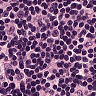
Metastatic tissue present: no